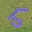
Label: 5